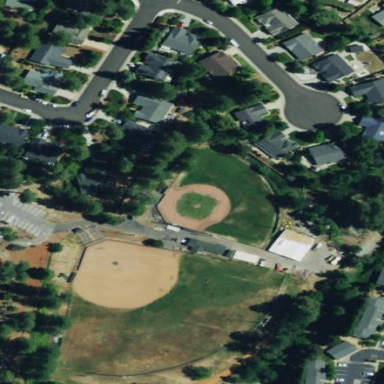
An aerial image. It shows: Softball pitch for leisure and sport activities.